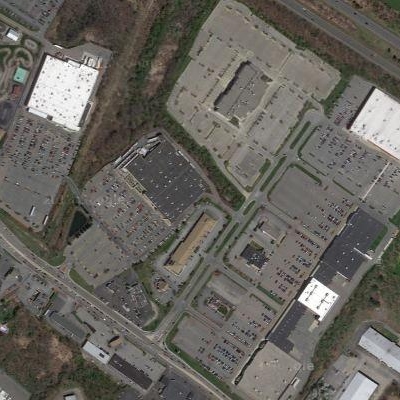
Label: Parking